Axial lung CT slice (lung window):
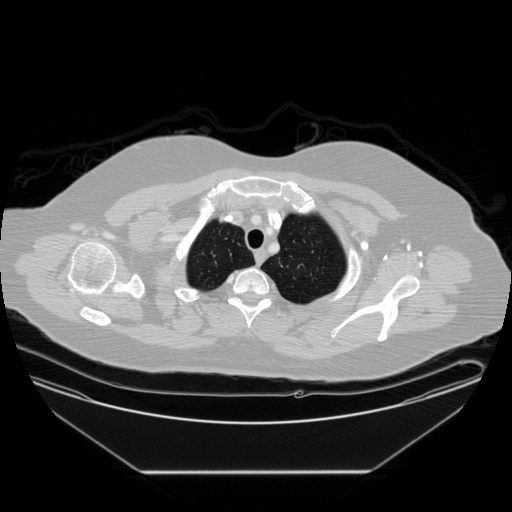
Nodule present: no